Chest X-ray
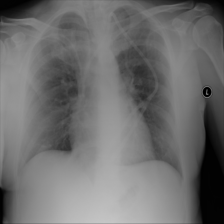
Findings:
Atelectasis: negative
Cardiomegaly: negative
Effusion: negative
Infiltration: negative
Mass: negative
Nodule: negative
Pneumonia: negative
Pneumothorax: negative
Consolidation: negative
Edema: negative
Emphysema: negative
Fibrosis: negative
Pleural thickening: negative
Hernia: negative